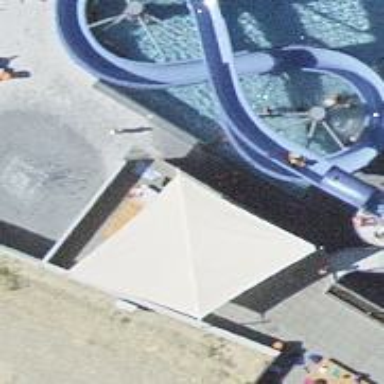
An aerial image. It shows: Water slide with blue color theme.